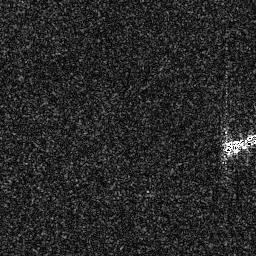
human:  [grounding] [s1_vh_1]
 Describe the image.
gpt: In the satellite image, there is  <ref>1 medium ship </ref> <box>[[86, 51, 99, 61, 0]]</box> located at right.